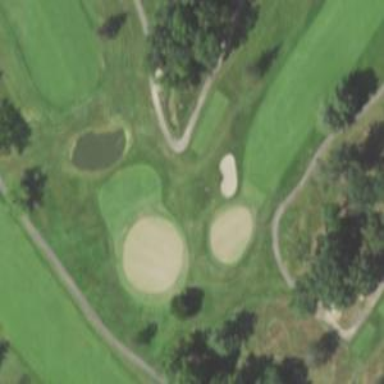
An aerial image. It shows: Golf tee.